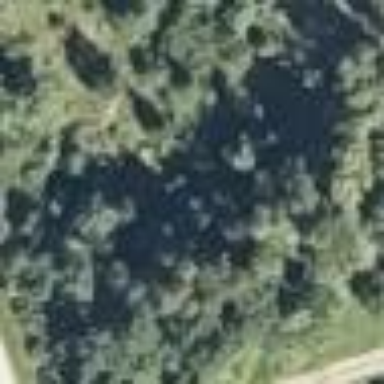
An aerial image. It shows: Mixed woodland forest with trees.